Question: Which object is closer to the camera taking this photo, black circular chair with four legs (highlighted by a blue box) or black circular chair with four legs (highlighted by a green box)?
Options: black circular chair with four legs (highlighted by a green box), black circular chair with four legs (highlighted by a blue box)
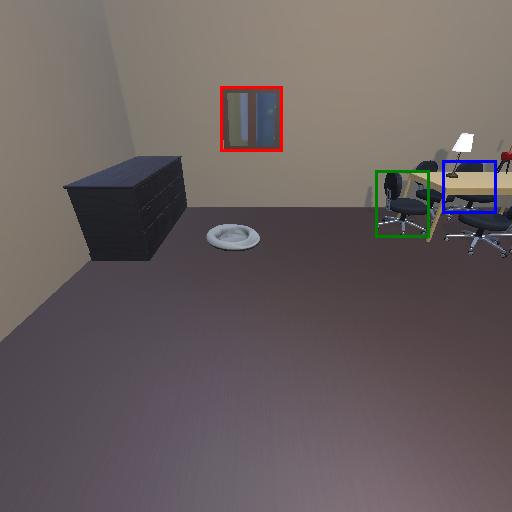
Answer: black circular chair with four legs (highlighted by a green box)